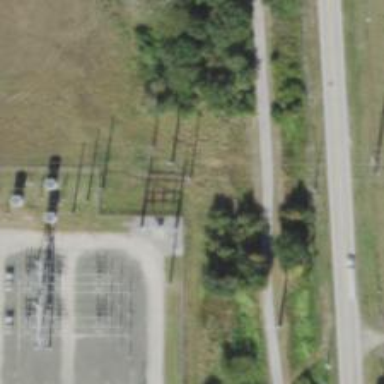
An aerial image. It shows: Switch used for power control.